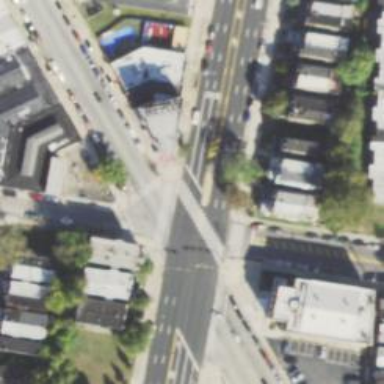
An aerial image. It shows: Marked road crossing.